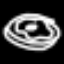
Label: donut